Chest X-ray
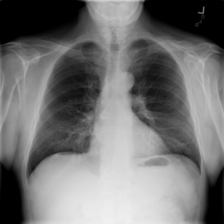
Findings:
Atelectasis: negative
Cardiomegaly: negative
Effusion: negative
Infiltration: negative
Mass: negative
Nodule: negative
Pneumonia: negative
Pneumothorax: negative
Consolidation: negative
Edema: negative
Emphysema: negative
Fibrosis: negative
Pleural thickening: negative
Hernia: negative